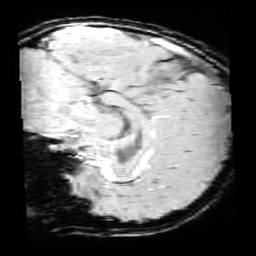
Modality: SWI
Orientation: sagittal
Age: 10
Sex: female
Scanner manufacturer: siemens
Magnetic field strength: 3 T
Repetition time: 0.027 s
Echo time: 0.02 s